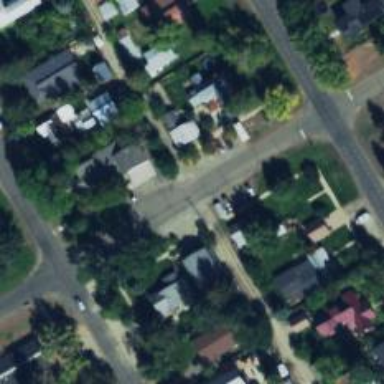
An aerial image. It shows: Alleyway designated as service road.